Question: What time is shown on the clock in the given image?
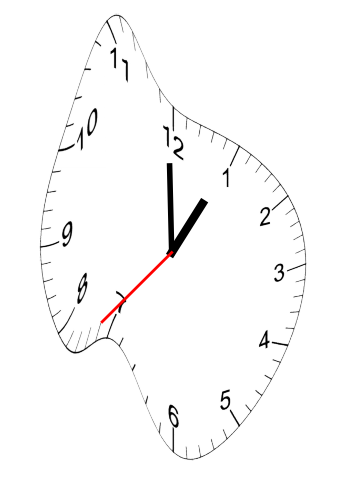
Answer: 12:59:37